Question: I'm using JQuery Mobile to mobilize a desktop version of an app. Currently having issues with how the footer displays as shown below:
hmtl:
'''
<div data-role="navbar">
<ul>
<li><%= link_to "How It Works", about_path,"data-transition"=>"slide", "data-icon" => "info" %></li>
<li><%= link_to "Contact", contact_path,"data-transition"=>"slide", "data-icon" => "mail" %></li>
<li><%= link_to "News", news_path,"data-transition"=>"slide", "data-icon" => "bars" %></li>
</ul>
</div><!-- /navbar -->
'''
produces:

Any thoughts on how I can vertically align all 3 of these links? I've tried the vertical-align css attribute but to no avail.
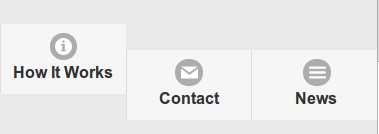
Answer: Change
'''
<div data-role="navbar">
<ul>
<li><%= link_to "How It Works", about_path,"data-transition"=>"slide", "data-icon" => "info" %></li>
<li><%= link_to "Contact", contact_path,"data-transition"=>"slide", "data-icon" => "mail" %></li>
<li><%= link_to "News", news_path,"data-transition"=>"slide", "data-icon" => "bars" %></li>
</ul>
</div><!-- /navbar -->
'''
to this
'''
<div data-role="footer" data-position="fixed">
<div data-role="navbar">
<ul>
<li><a href="#" data-icon="info">One</a></li>
<li><a href="#" data-icon="mail">Two</a></li>
<li><a href="#" data-icon="bars">Three</a></li>
</ul>
</div>
</div>
'''
You need to use data-role footer. see jsfiddle <URL>
Alternatively, if you run into this issue anywhere else in jqm with horizontal buttons, here is an easy fix method using the jqm grid. <URL>